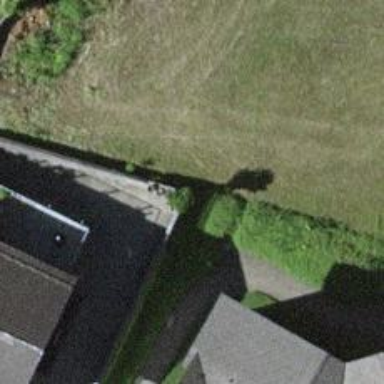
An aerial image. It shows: Wall is shown in the image.